Interaction volume radius: 5 \u00c5
Interaction volume height: 10 \u00c5
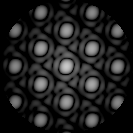
Disorder parameter: 0.004809